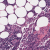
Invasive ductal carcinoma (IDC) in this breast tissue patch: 0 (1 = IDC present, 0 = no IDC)